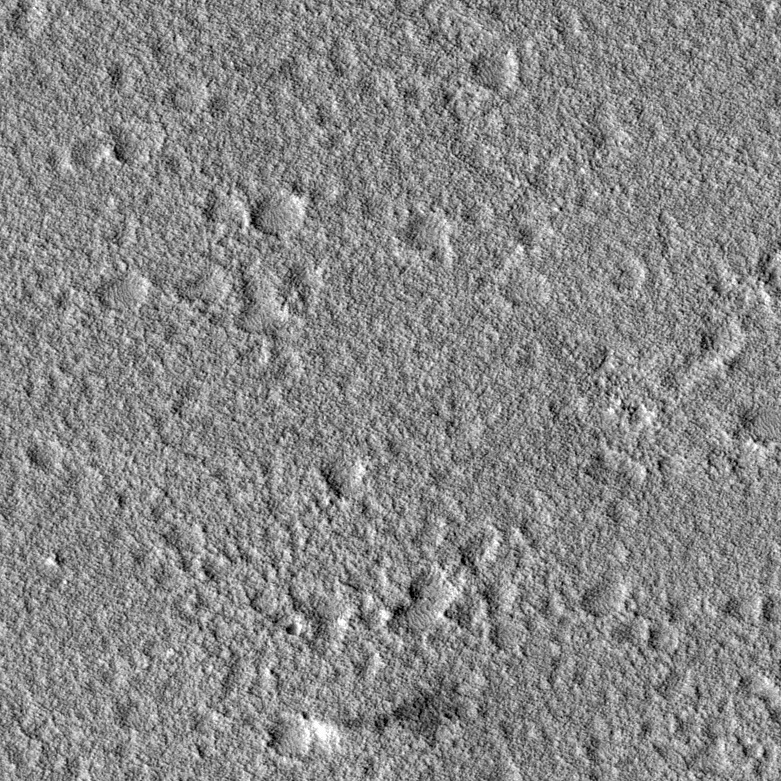
Label: dustdevil